Question: Please I do not know how to map "projekt_etapa" see on picture. it is Many to many, but I have there some another columes. So I do not know If i have tu use bag or make class for it. thank you so mutch.

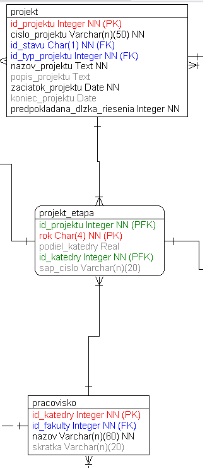
Answer: This is definitely a duplicate of several other questions on StackOverflow. These are 3 of the many.
<URL>
<URL>
<URL>
Brought to you by google:
site:StackOverflow.com nhibernate many to many additional columns